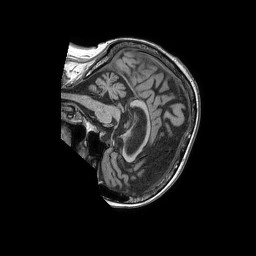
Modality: T1w
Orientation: sagittal
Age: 58
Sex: female
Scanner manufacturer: philips
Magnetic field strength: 1.5 T
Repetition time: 0.007869 s
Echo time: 0.003632 s